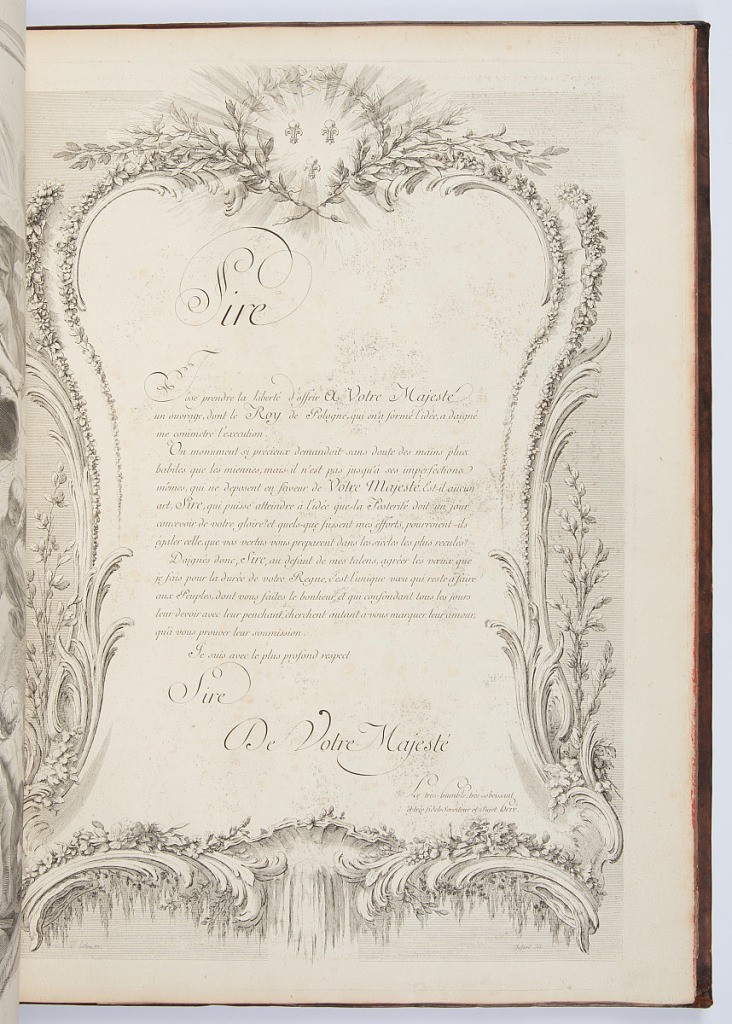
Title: Dedication Letter
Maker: Emmanuel Héré de Corny, French, 1705–1763
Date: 1753
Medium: Engraving
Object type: Bound print
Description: Letter written by the architect Emmanuel Héré to Louis XV introducing the plates of the plans of the place royale de Nancy. The letter is frames by an elaborate border of floral and vegetal garlands and scrolls, with three shining fleurs-de-lys set within a laurel wreath at the top.